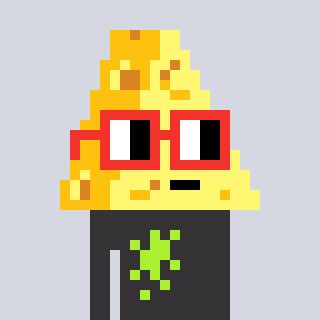
a pixel art character with square red glasses, a cheese-shaped head and a grayscale-colored body on a cool background